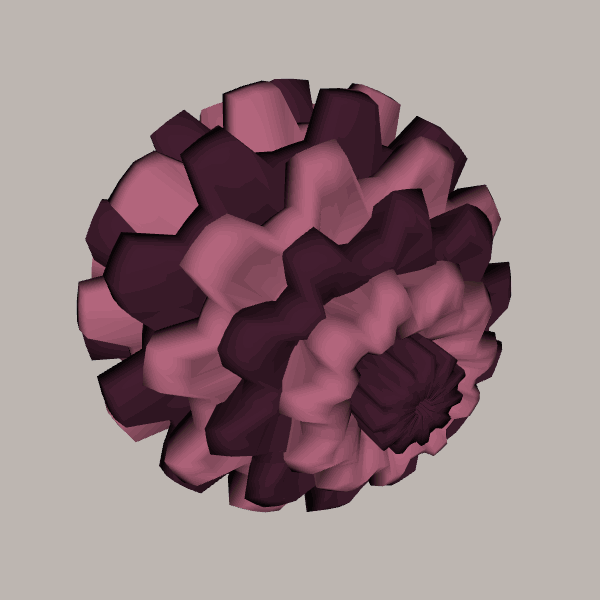
Background: light